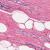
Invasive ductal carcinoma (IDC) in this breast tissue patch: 0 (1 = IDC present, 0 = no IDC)